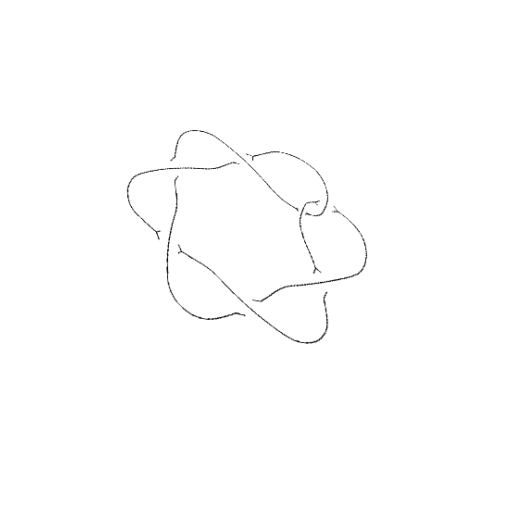
Crossing number: 7